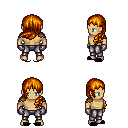
a pixel art fantasy rpg character, male body template, human, tanned skin, leather shoulder armor, metal pants, dark blonde left-swept hairstyle, metal gloves, black slippers, four views (front, back, left, right), 2x2 character sprite sheet, small pixel art, hard edges, no anti-aliasing